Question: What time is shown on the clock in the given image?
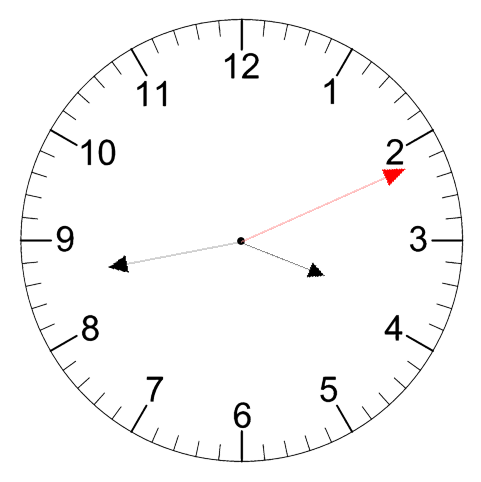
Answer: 03:43:11